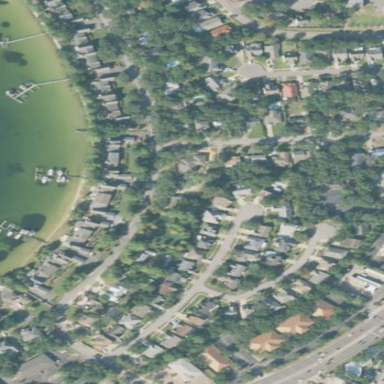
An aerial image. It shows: Residential area consisting of single-family homes.